Interaction volume radius: 10 \u00c5
Interaction volume height: 35 \u00c5
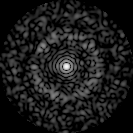
Disorder parameter: 0.8514